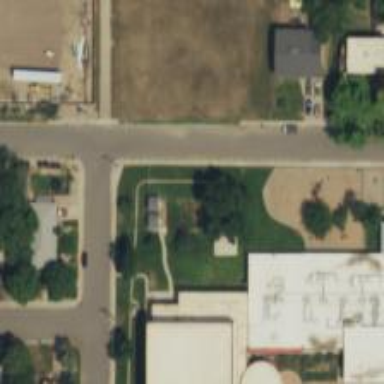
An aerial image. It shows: School building.